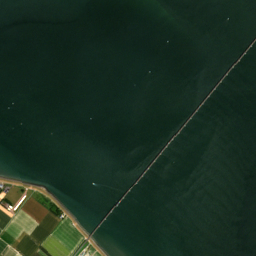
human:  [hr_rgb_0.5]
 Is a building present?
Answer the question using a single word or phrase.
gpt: yes

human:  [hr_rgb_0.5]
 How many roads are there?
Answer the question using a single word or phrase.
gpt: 17

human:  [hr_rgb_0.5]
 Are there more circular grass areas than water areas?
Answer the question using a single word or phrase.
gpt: no

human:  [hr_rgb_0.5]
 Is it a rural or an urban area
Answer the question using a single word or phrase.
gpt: rural

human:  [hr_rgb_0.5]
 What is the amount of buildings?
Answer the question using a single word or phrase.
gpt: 47

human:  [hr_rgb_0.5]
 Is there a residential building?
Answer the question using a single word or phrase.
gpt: yes

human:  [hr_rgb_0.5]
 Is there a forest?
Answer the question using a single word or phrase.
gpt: yes

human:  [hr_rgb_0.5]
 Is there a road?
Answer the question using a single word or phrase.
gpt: yes

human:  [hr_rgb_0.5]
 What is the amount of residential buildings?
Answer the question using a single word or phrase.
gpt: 46

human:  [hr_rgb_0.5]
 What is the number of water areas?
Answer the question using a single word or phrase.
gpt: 2

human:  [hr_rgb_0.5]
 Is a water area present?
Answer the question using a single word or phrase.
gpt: yes

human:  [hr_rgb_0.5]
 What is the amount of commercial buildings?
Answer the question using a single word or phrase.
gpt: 1

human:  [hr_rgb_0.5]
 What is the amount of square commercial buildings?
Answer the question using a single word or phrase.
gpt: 0

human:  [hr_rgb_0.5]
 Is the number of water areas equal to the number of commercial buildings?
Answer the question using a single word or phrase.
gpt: no

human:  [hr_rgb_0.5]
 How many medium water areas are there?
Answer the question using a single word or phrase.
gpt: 0

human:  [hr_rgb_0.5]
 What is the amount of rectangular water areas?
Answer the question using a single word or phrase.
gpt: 0

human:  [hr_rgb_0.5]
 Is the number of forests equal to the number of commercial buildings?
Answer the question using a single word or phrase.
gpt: no

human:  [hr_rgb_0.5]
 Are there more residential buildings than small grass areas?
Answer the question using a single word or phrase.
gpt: yes

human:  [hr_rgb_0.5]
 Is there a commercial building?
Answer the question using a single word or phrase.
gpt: yes

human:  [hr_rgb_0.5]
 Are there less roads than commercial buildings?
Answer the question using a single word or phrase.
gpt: no

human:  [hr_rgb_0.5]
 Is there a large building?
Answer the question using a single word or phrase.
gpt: no

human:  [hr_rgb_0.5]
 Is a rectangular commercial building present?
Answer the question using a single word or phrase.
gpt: yes

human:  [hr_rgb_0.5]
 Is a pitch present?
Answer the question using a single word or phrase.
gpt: yes

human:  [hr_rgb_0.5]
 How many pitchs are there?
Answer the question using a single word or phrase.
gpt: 1

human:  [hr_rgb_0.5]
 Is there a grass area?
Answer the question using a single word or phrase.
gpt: yes

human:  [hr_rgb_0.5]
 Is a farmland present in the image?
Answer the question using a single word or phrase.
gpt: yes

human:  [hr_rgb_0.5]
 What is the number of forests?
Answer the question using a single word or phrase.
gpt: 6

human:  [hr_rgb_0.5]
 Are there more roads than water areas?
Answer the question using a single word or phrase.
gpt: yes

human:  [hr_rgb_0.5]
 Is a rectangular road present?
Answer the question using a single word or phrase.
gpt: no

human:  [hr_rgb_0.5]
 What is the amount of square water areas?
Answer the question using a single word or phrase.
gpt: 0

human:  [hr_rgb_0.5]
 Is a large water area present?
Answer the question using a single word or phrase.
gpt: yes

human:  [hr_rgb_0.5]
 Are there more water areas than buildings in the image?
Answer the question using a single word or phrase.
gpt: no

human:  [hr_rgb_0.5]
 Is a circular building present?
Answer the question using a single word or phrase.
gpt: no

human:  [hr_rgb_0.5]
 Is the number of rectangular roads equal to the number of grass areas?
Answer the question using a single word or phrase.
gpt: no

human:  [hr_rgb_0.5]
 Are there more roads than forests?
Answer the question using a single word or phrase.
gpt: yes

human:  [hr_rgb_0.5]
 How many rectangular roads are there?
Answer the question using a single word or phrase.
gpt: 0

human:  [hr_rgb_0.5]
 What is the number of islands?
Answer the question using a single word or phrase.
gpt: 1

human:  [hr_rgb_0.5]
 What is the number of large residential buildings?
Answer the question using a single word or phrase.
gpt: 0

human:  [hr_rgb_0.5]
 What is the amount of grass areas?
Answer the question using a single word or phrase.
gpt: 15

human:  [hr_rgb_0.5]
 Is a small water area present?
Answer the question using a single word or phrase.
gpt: yes

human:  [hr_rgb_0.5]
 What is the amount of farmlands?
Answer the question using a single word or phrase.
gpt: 6

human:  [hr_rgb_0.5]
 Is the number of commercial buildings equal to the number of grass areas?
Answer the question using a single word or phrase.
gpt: no

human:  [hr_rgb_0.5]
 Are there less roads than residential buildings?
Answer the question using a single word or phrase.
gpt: yes

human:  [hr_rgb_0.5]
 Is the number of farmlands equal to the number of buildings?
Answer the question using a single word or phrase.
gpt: no

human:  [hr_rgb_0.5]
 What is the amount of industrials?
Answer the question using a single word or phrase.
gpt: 1

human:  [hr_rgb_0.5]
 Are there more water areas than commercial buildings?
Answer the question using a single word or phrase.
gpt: yes

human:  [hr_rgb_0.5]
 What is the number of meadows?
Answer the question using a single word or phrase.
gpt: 1

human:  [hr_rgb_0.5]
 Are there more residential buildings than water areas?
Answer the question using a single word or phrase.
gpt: yes

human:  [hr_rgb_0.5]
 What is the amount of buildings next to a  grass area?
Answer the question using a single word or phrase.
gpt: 26

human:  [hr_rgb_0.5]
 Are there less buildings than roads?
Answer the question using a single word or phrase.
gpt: no

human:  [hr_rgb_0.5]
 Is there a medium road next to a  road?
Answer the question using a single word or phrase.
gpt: no

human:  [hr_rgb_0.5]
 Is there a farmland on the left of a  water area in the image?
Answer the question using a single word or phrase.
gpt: yes

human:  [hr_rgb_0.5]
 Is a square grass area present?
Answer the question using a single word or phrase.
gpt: no

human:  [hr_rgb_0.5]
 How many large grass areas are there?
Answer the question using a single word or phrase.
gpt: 9

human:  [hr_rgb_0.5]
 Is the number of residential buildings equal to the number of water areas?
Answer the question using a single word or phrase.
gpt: no

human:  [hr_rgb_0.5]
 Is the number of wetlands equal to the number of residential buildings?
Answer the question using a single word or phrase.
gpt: no

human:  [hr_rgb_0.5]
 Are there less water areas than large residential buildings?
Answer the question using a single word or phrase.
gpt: no

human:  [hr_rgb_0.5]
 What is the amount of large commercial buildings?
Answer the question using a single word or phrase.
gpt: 0

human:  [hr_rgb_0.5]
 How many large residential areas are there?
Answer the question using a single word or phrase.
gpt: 1

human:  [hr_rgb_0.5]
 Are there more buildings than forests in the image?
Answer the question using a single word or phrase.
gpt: yes

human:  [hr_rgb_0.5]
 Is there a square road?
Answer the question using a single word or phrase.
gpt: no

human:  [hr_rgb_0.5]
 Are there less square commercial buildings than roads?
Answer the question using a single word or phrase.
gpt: yes

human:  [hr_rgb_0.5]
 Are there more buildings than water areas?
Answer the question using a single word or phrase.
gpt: yes

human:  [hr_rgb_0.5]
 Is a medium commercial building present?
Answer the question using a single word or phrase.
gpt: no